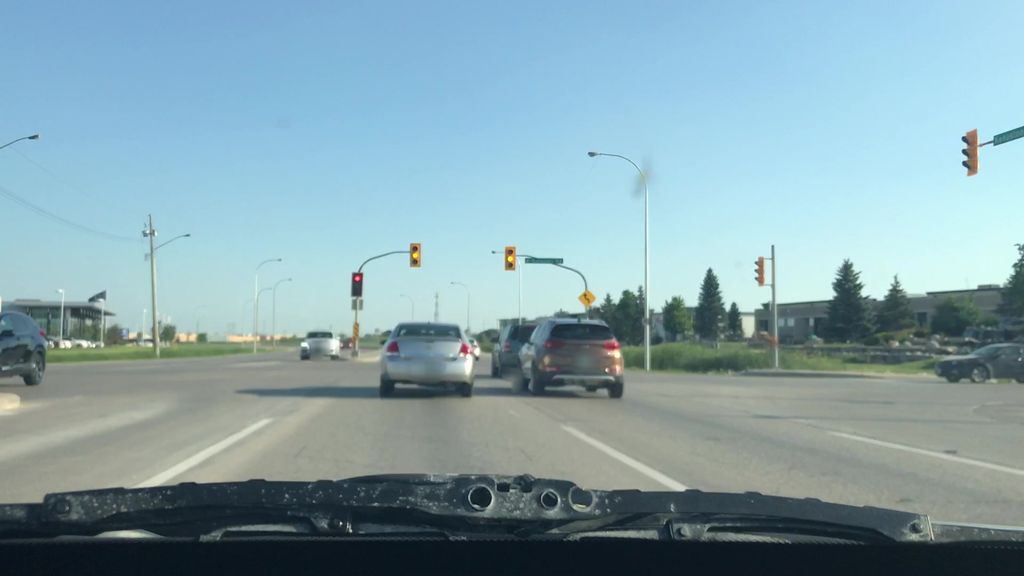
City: winnipeg